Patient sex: M
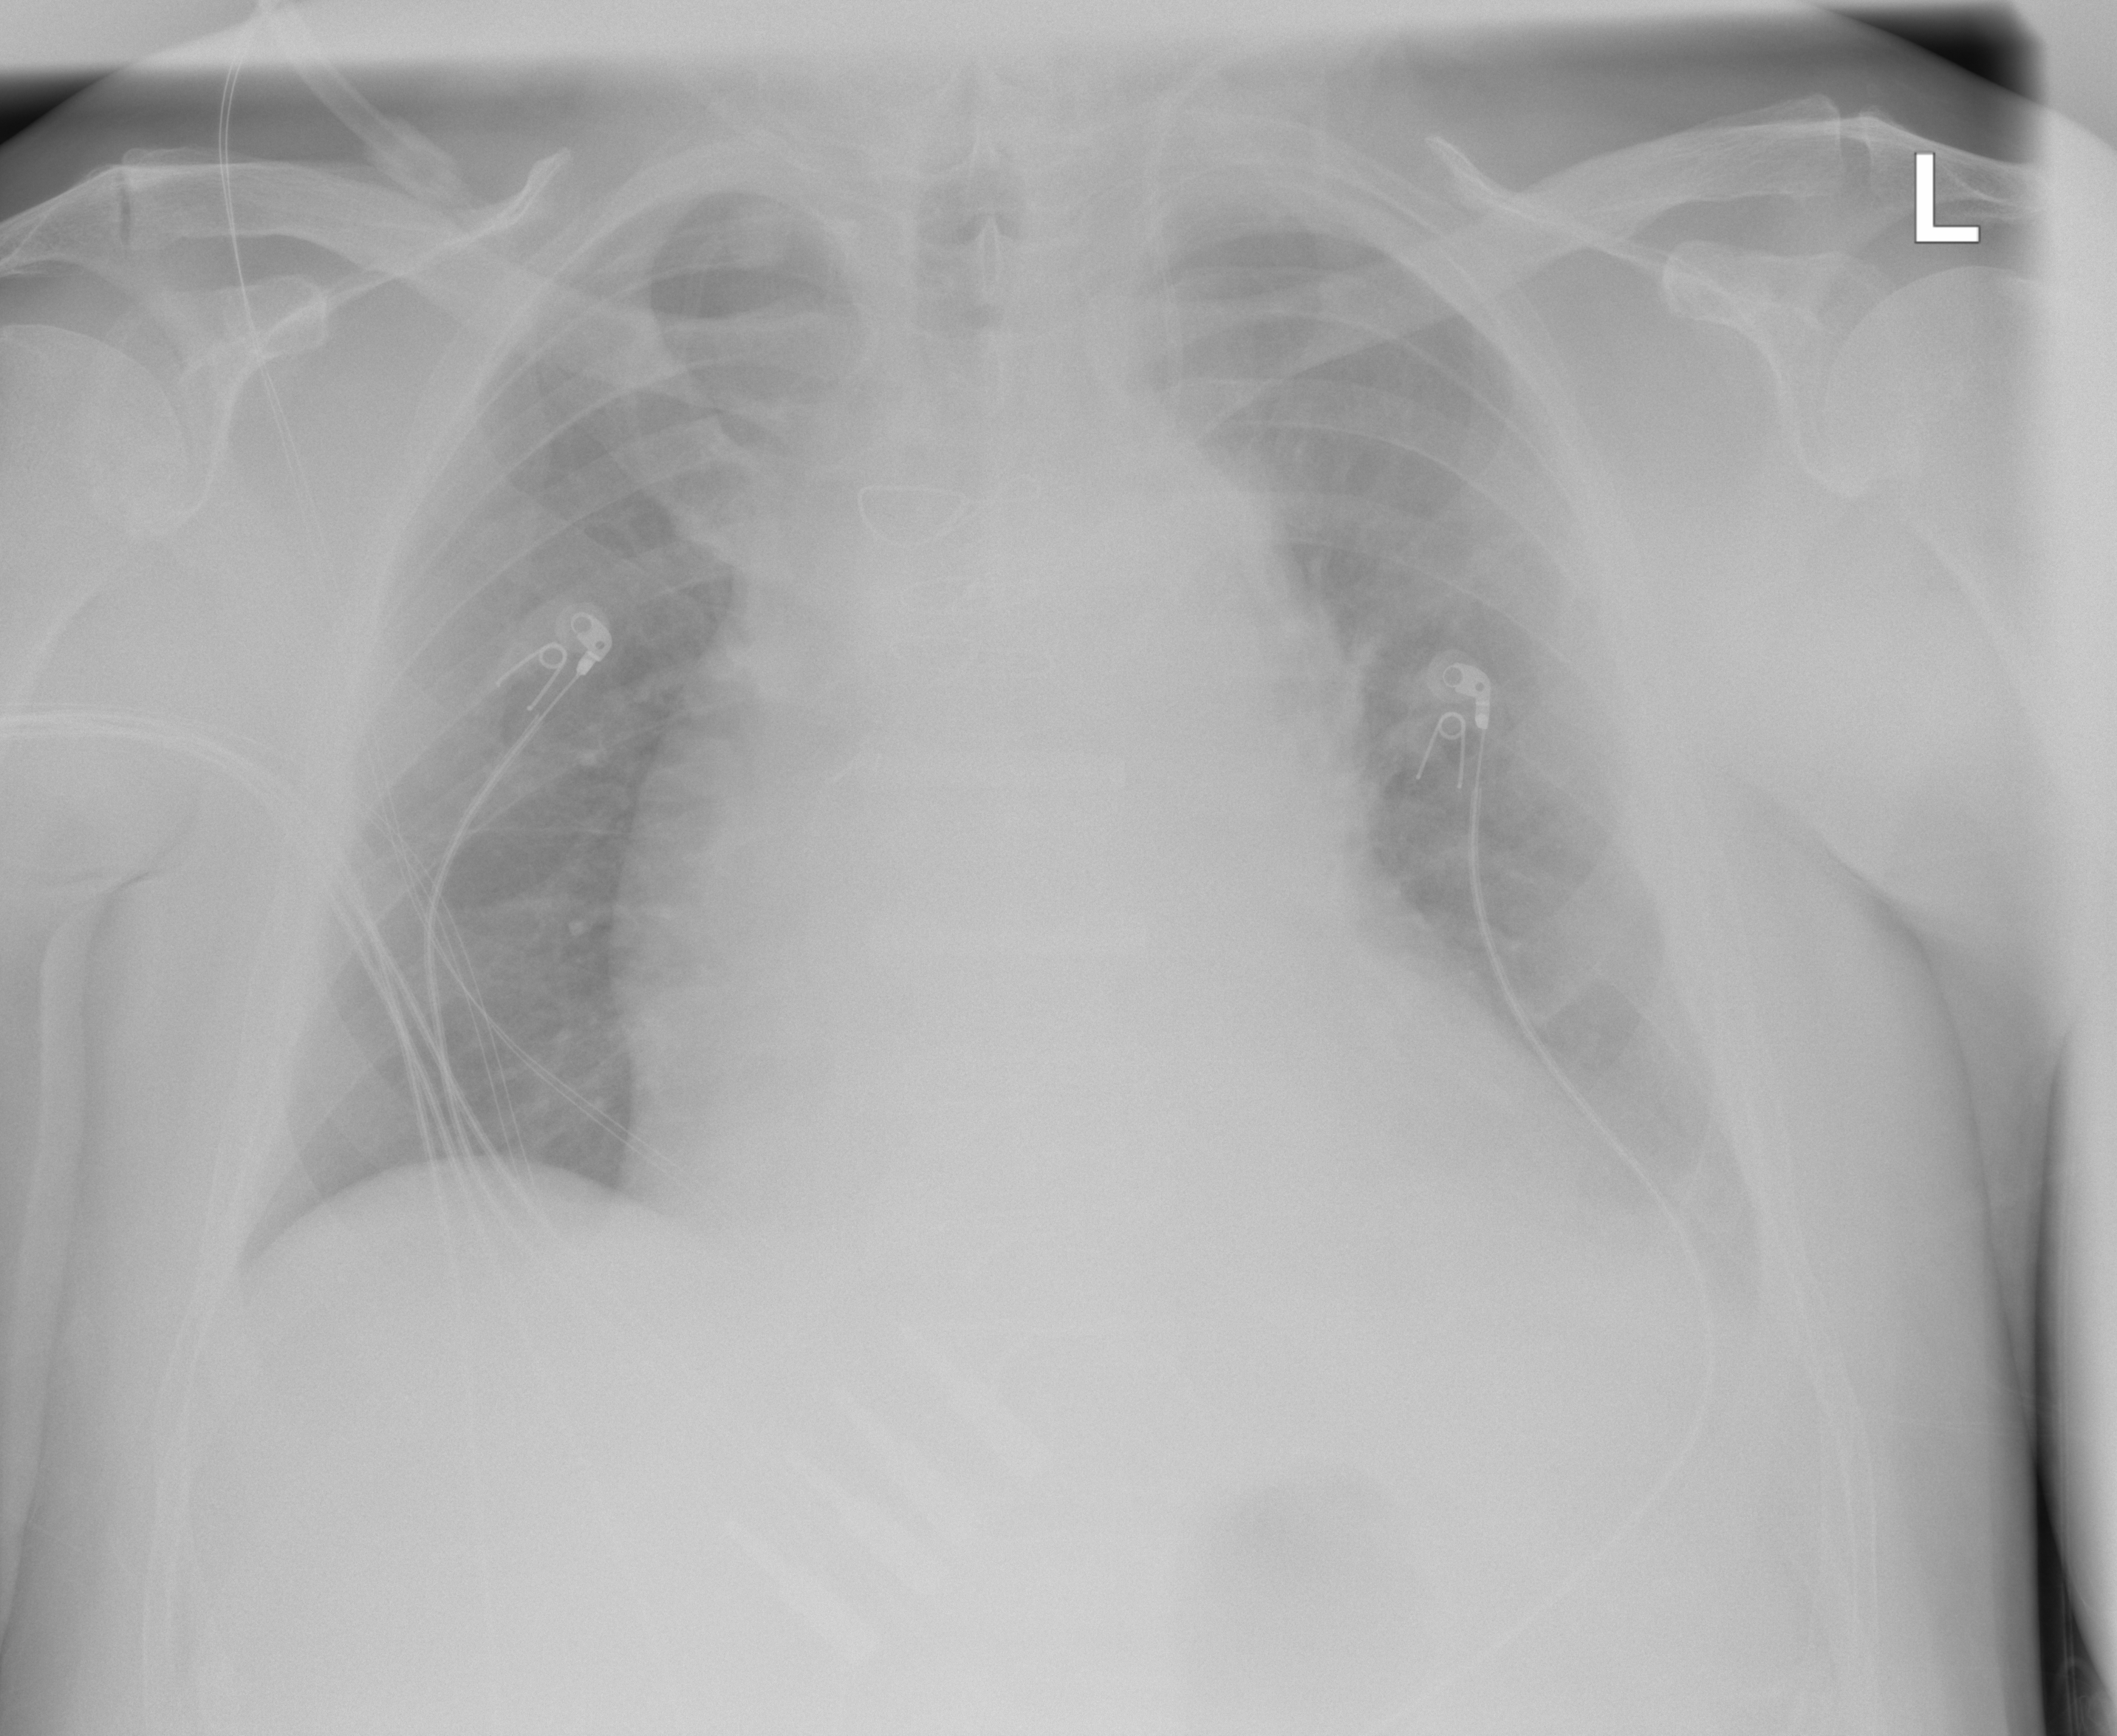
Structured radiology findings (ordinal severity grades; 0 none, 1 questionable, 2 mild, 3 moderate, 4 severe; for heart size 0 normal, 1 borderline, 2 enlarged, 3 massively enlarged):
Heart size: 2
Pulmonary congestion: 0
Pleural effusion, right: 0
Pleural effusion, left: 3
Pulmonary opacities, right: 0
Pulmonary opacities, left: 0
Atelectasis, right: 0
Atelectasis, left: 0